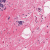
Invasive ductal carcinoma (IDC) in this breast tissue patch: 0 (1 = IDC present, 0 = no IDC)